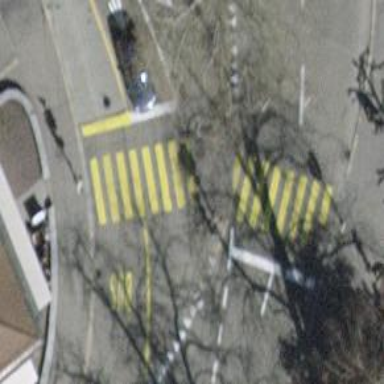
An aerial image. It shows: Asphalt footway with marked zebra crossing that includes crossing island.